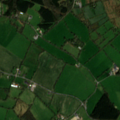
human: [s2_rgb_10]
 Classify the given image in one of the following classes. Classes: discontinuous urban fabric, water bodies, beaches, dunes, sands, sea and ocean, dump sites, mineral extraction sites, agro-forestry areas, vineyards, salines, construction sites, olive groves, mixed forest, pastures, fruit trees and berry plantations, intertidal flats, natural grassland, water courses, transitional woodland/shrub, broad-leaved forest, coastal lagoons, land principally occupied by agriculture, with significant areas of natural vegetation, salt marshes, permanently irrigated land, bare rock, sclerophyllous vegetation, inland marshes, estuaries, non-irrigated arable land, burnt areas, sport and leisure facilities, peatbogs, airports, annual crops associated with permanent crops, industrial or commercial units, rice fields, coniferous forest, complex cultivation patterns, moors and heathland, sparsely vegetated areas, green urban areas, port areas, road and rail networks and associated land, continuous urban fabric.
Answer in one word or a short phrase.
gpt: pastures, broad-leaved forest, coniferous forest